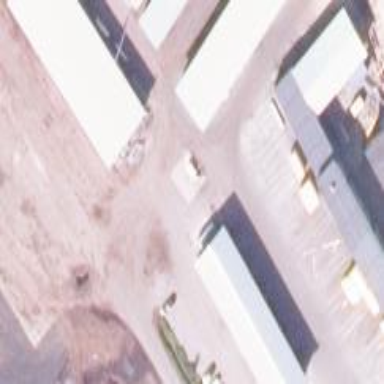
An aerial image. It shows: Industrial building.